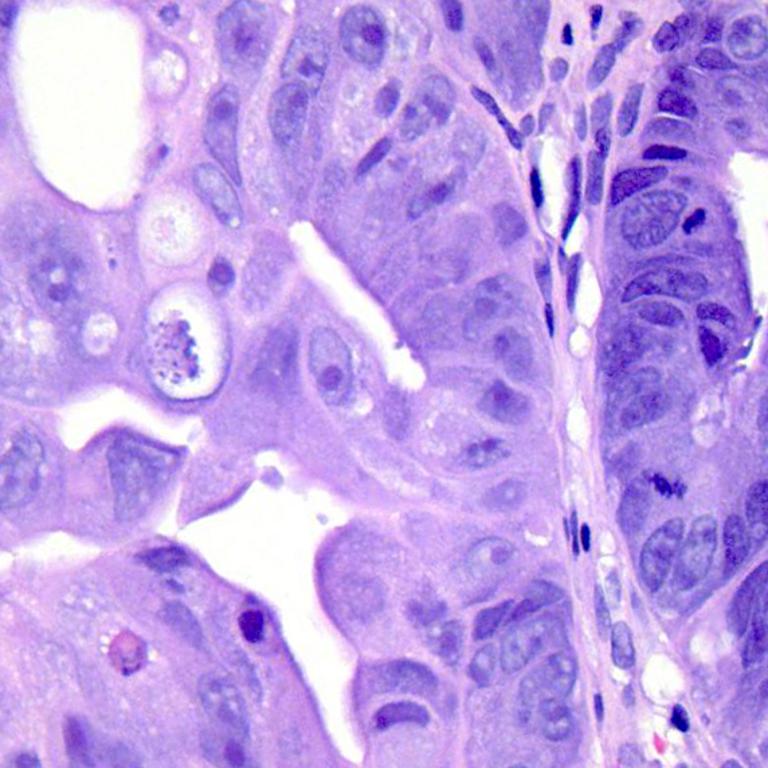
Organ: colon
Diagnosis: adenocarcinomas